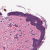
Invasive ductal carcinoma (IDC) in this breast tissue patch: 0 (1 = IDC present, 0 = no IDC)